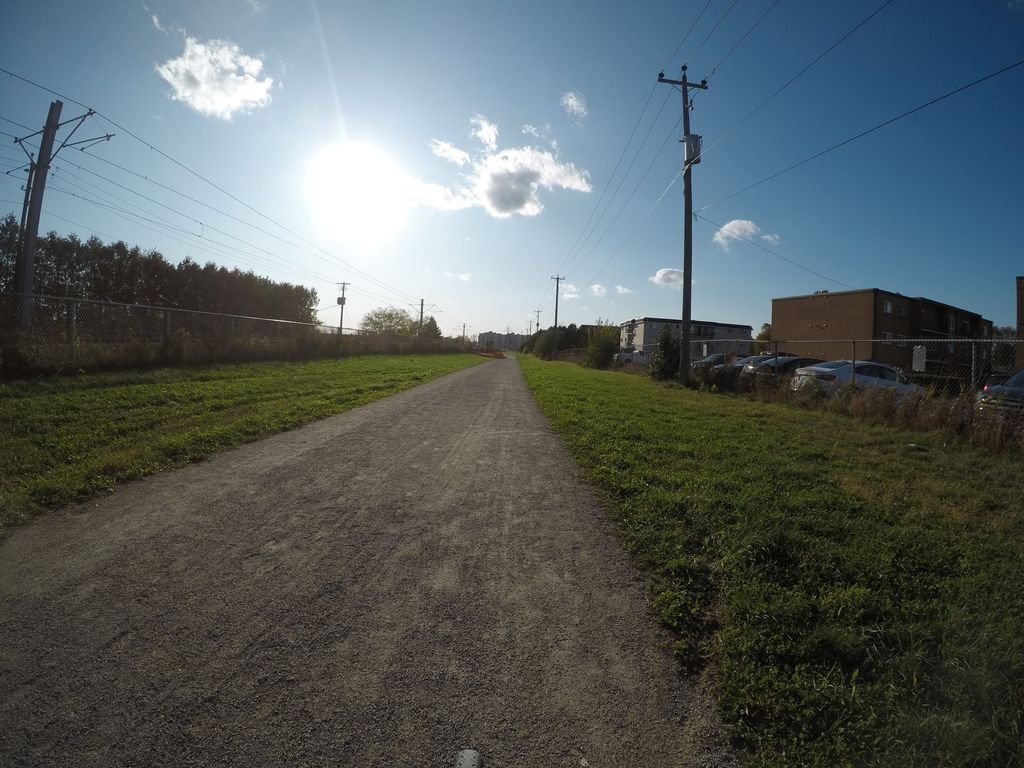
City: kitchener-waterloo